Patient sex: M
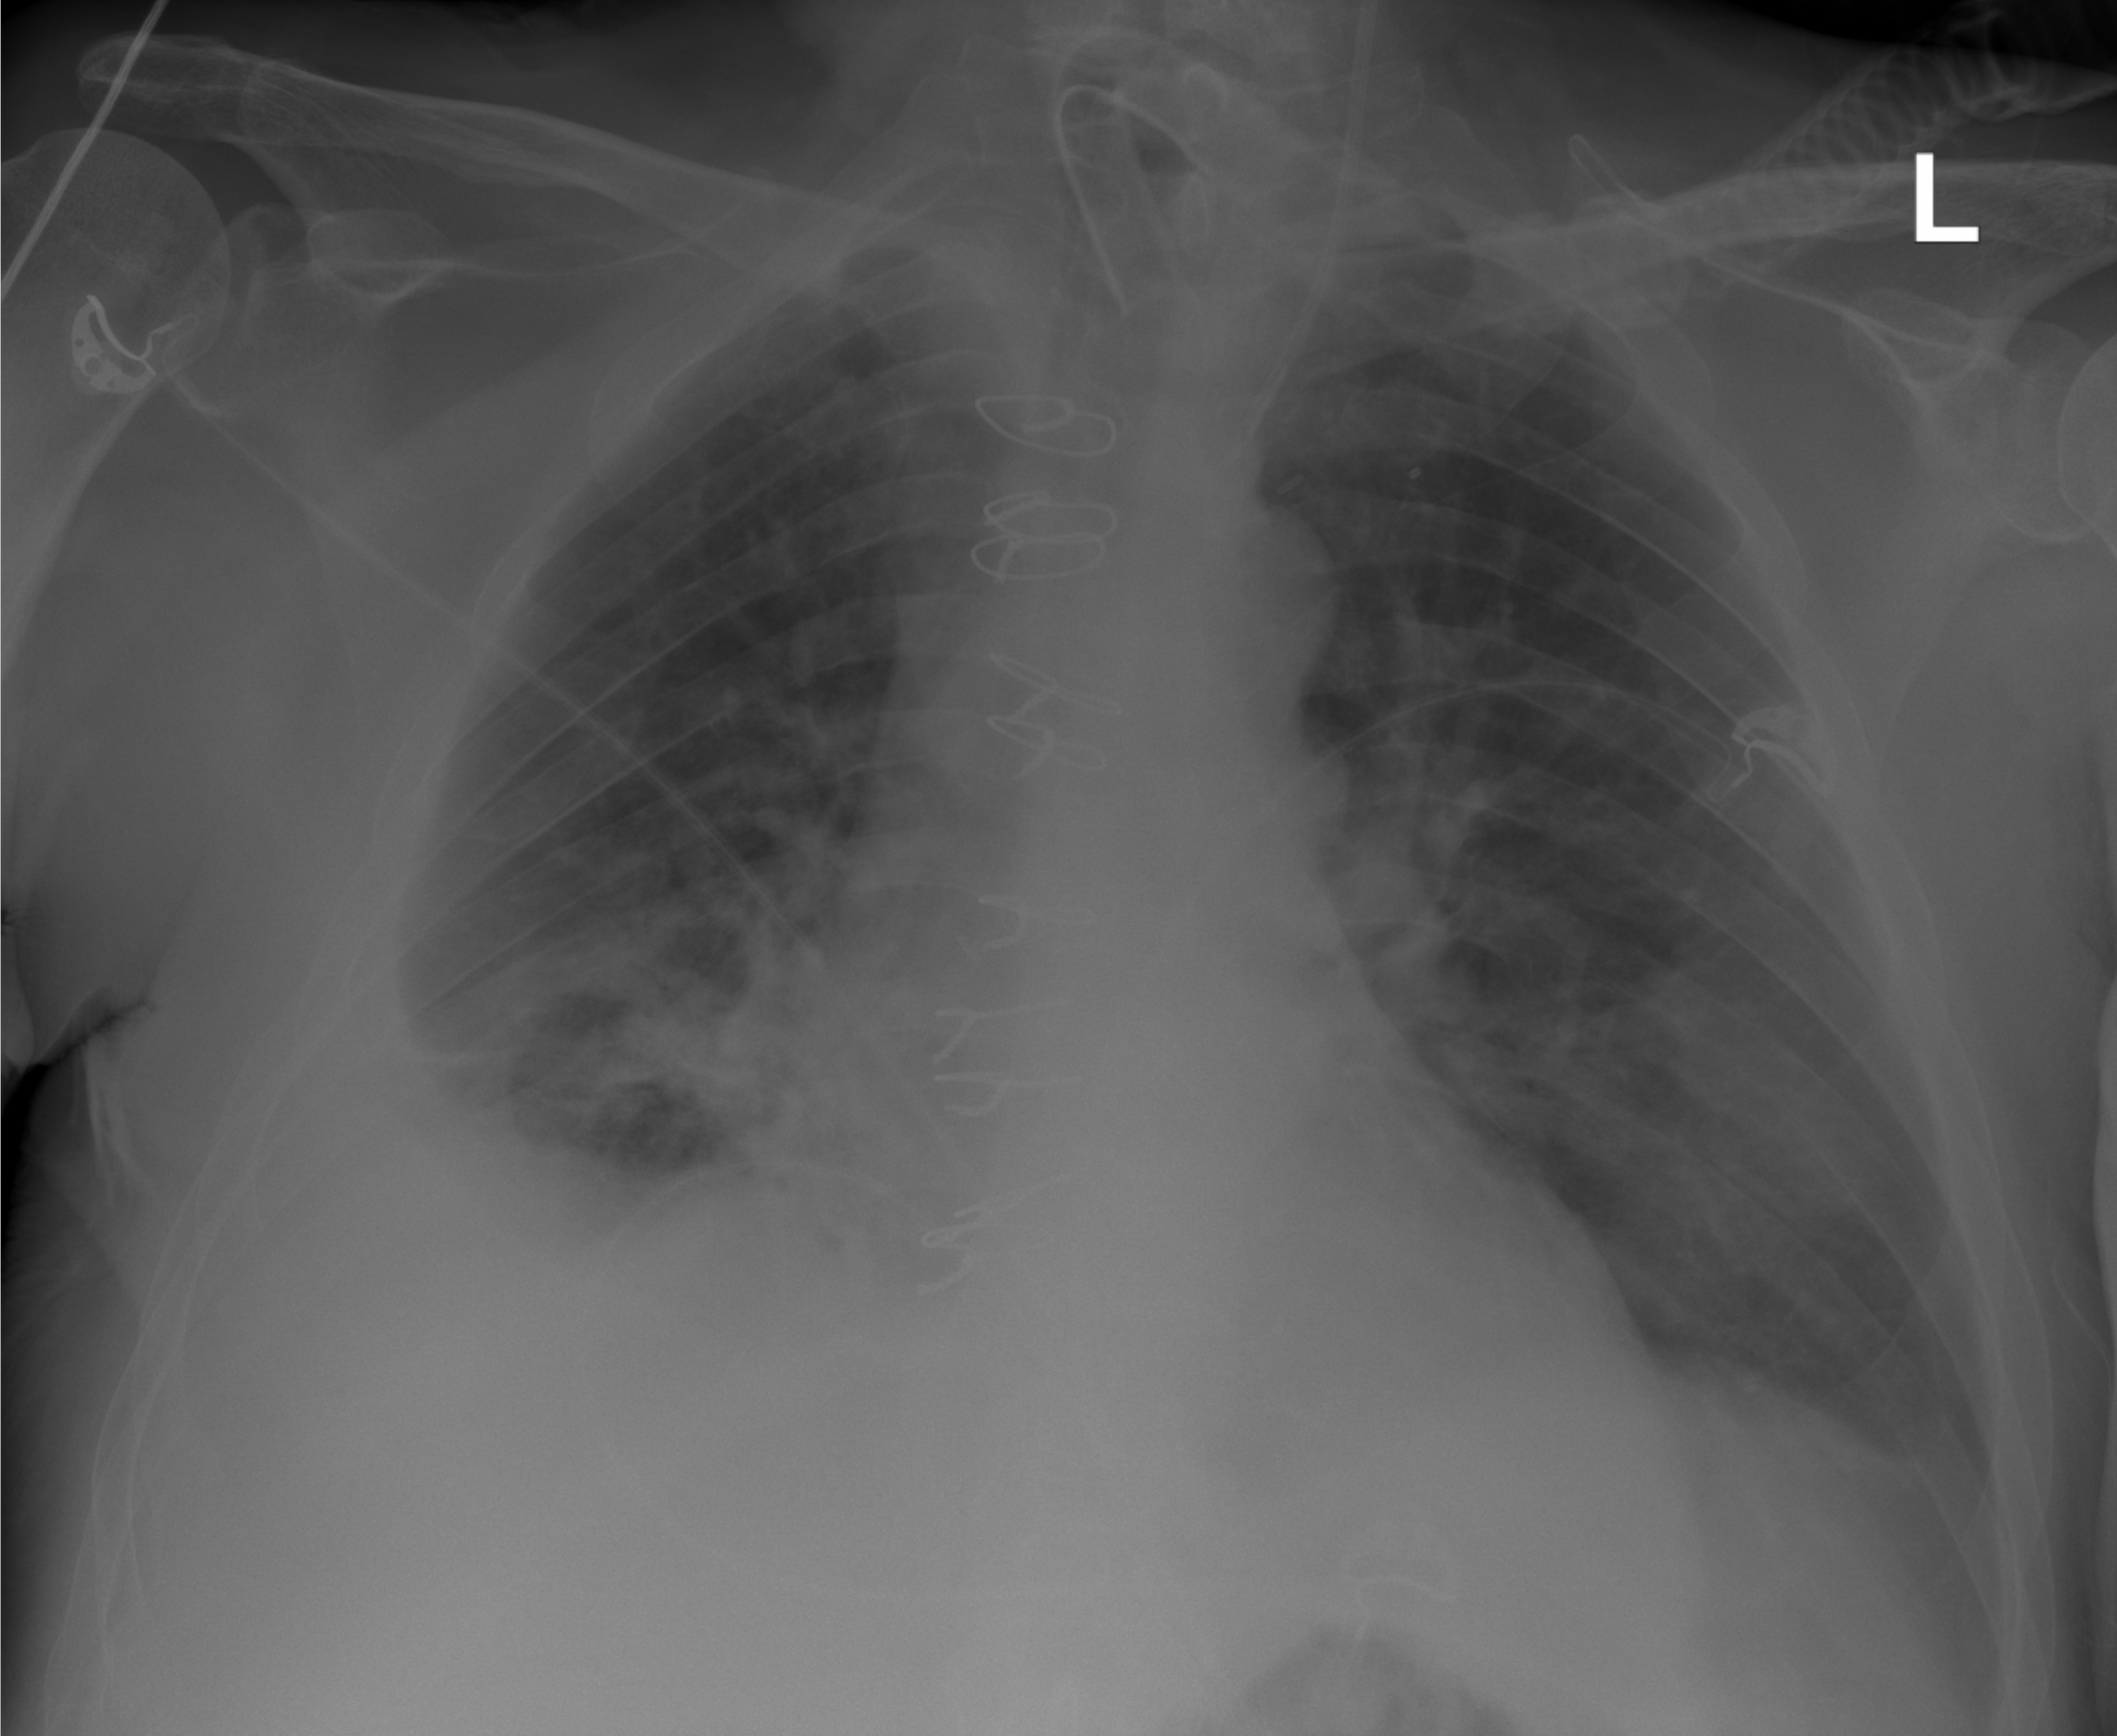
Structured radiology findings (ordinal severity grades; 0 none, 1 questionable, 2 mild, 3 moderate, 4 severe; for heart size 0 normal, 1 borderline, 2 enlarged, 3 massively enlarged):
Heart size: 2
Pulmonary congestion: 2
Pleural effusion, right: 2
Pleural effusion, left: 1
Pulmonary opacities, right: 2
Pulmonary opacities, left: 0
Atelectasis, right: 3
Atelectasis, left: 1